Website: bh-photo
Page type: order-tracking
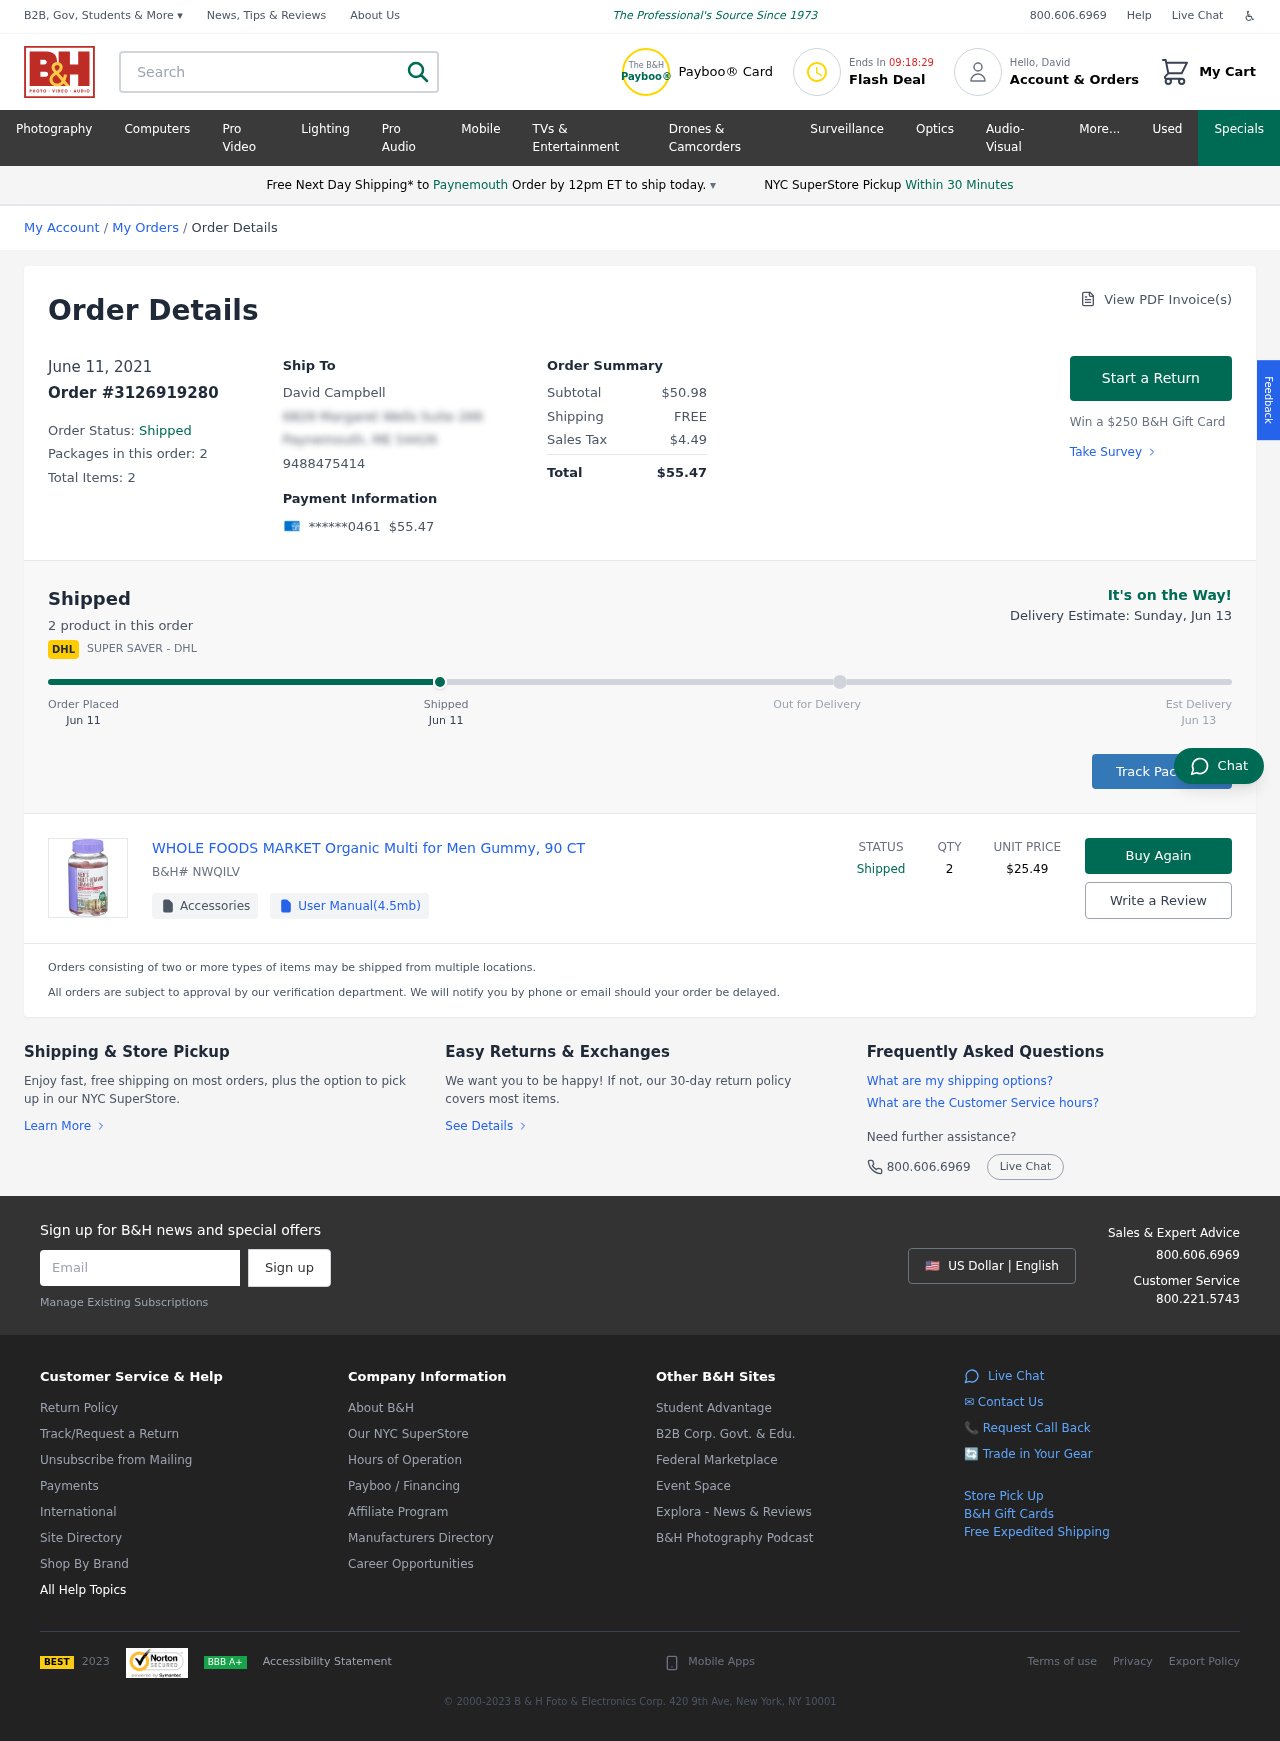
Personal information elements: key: PII_CARD_LAST4
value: ******0461
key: PII_CITY
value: Paynemouth
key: PII_EMAIL
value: davidcampbell@yahoo.com
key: PII_FIRSTNAME
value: David
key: PII_FULLNAME
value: David Campbell
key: PII_PHONE
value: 9488475414
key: PII_STREET
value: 6829 Margaret Wells Suite 266
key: PII_CITY_STATE_ZIP
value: Paynemouth, ME 54426
Product elements: key: PRODUCT1_NAME
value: WHOLE FOODS MARKET Organic Multi for Men Gummy, 90 CT
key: PRODUCT1_PRICE
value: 25.49
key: PRODUCT1_QUANTITY
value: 2
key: PRODUCT1_SKU
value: NWQILV
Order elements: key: ORDER_DATE
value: Jun 11
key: ORDER_DATE
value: June 11, 2021
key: ORDER_ID
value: Order #3126919280
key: ORDER_NUM_PACKAGES
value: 2
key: ORDER_NUM_ITEMS
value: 2
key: ORDER_NUM_ITEMS
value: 2 product
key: ORDER_TOTAL
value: $55.47
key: ORDER_SUBTOTAL
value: $50.98
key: ORDER_SHIPPING_COST
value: FREE
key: ORDER_TAX
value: $4.49
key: ORDER_DELIVERY_DATE
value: Jun 13
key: ORDER_DELIVERY_DATE
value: Delivery Estimate: Sunday, Jun 13
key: ORDER_SHIPPING_DATE
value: Jun 11
Search elements: key: HEADER_SEARCH
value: Search